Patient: sex F, age 36
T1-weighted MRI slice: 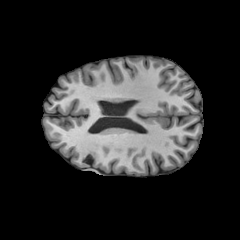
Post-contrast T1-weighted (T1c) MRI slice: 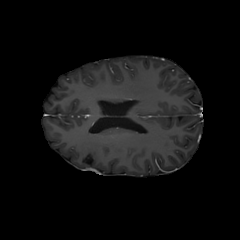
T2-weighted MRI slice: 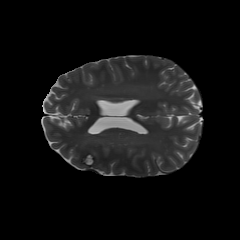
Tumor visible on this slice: no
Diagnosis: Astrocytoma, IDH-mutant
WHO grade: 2